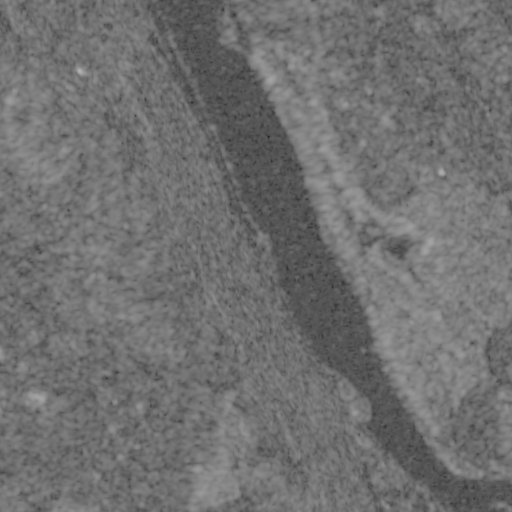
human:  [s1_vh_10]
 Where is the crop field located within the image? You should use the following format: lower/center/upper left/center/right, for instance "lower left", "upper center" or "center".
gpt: The crop field is located in the lower left of the image.
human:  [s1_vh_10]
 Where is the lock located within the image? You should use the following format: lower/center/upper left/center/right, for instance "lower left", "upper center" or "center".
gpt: The lock is located in the center of the image.
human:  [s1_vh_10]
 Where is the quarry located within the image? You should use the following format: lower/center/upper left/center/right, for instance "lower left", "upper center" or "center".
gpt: The quarry is located in the center right of the image.
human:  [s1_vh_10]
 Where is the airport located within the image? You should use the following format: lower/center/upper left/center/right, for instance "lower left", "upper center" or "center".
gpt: There is no airport in the image.

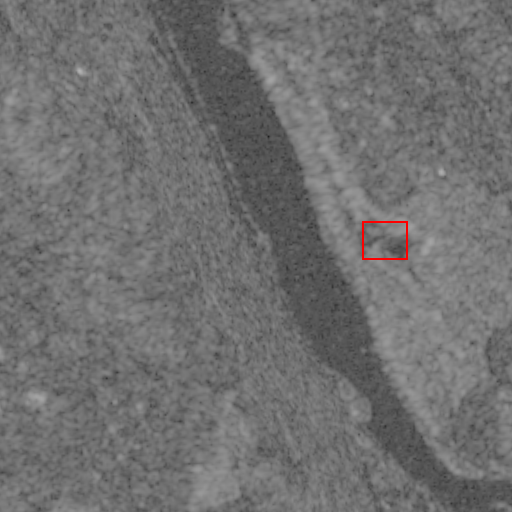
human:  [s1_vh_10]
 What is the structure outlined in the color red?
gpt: The structure outlined in red is a quarry.
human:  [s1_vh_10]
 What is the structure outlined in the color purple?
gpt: There is no purple outline.